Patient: sex M, age 64
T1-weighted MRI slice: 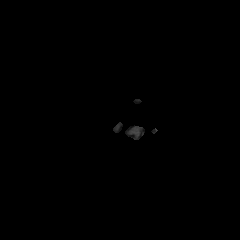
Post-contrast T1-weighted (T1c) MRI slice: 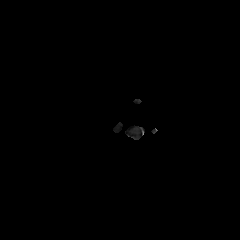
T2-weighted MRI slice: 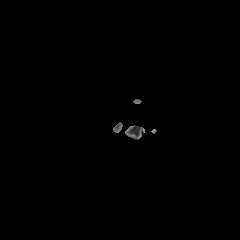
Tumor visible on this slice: no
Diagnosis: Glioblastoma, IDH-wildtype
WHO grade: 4